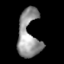
Tissue: lung
Cell type: Epithelial cells
Senescence score: 0.1906
Nuclear area (px): 937
Mean DAPI intensity: 147.826